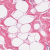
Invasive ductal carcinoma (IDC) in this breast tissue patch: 0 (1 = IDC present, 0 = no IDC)